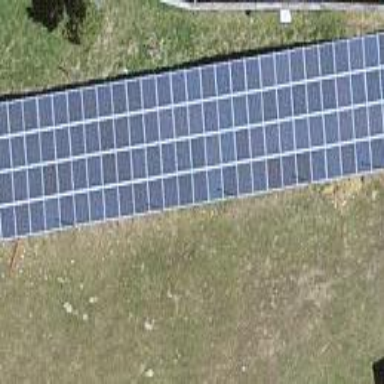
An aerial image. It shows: Solar photovoltaic panel generator.